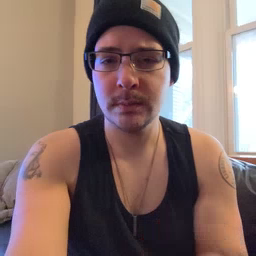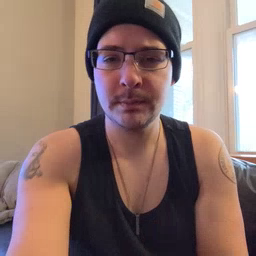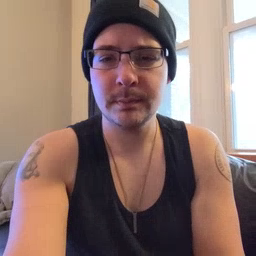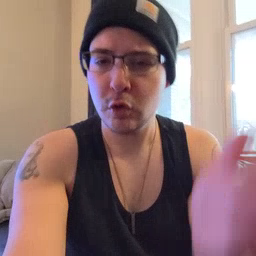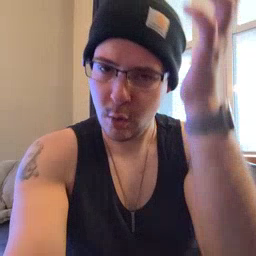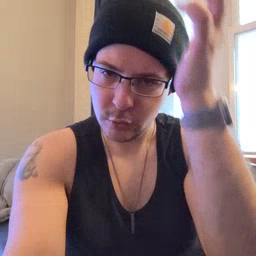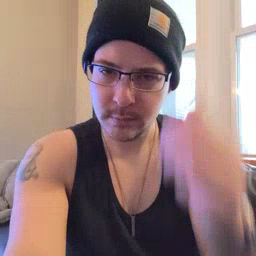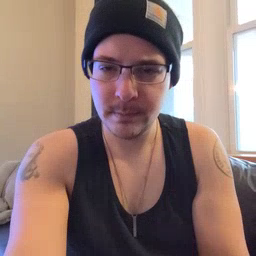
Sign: garbage